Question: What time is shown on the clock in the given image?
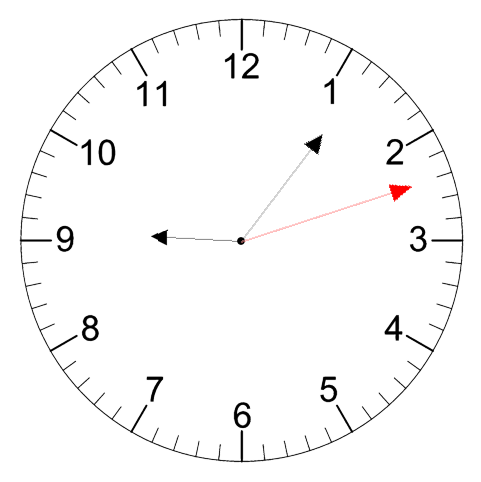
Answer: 09:06:12